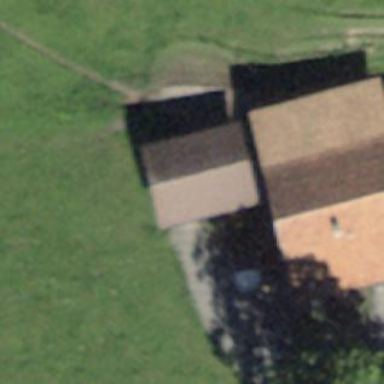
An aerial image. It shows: Shed.